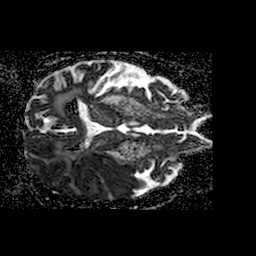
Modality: ADC
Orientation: axial
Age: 76
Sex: male
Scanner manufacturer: philips
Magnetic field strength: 1.5 T
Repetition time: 6.862 s
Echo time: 0.1712 s